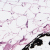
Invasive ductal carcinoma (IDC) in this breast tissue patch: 0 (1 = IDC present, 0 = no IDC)